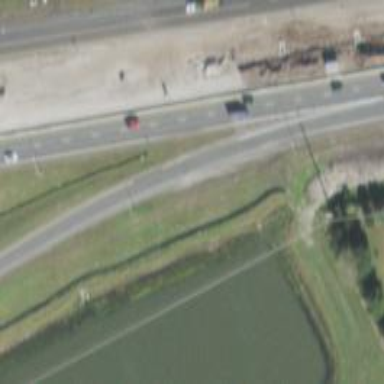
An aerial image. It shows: Motorway link road with diamond junction.